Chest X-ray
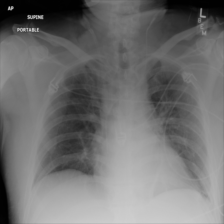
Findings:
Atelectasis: negative
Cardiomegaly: negative
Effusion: negative
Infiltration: negative
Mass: negative
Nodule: negative
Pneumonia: negative
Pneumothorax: negative
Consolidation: negative
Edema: negative
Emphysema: negative
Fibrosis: negative
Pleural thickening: negative
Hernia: negative